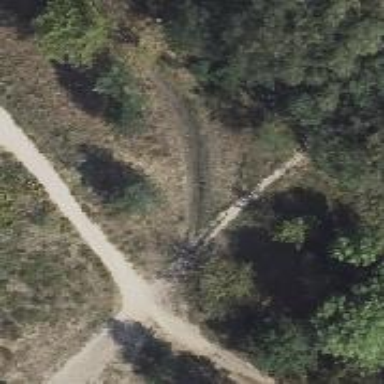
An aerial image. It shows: Dirt path.